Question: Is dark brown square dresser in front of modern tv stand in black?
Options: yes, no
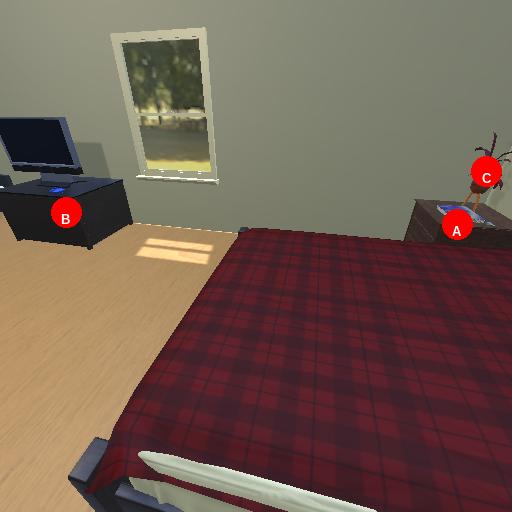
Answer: yes